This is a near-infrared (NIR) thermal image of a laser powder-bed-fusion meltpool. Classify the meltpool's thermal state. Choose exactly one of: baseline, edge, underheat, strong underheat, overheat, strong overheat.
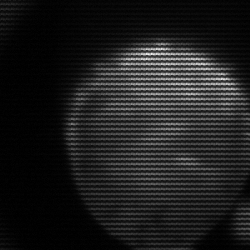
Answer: edge